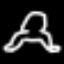
Label: frog